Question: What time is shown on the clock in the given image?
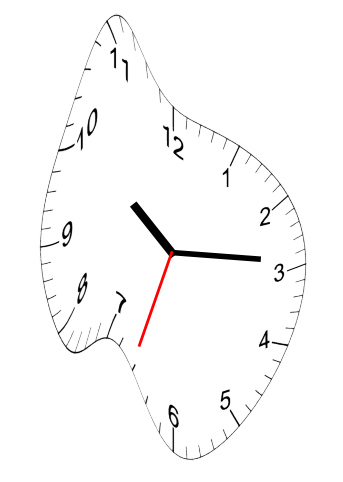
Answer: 10:14:33